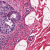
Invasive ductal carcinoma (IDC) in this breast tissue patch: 0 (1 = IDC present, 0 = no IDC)